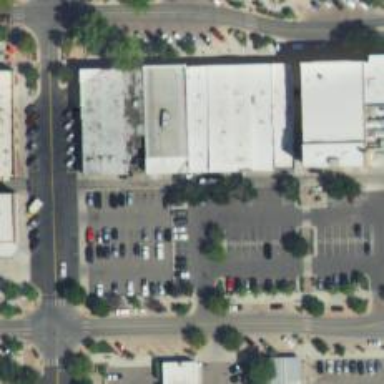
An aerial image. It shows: Parking space is available.